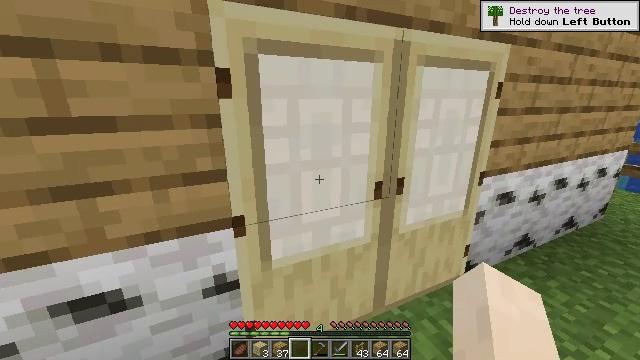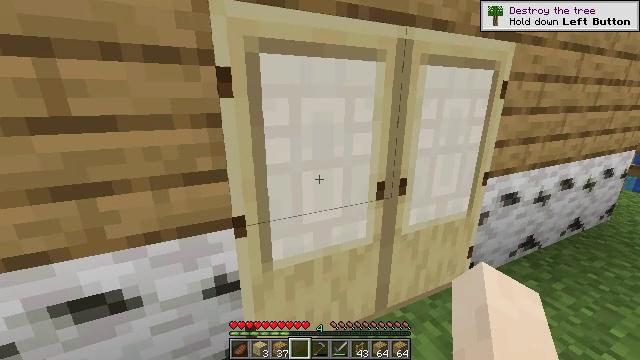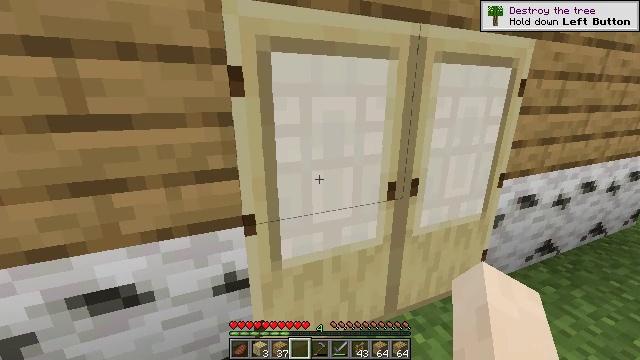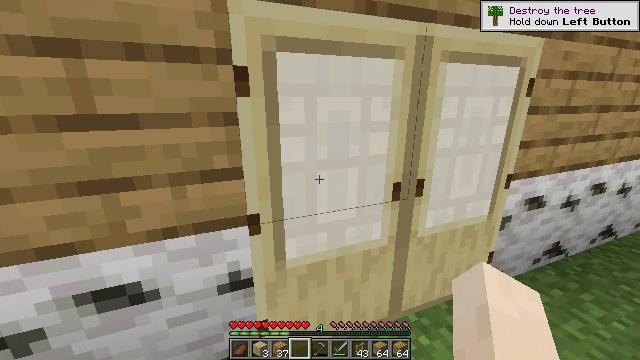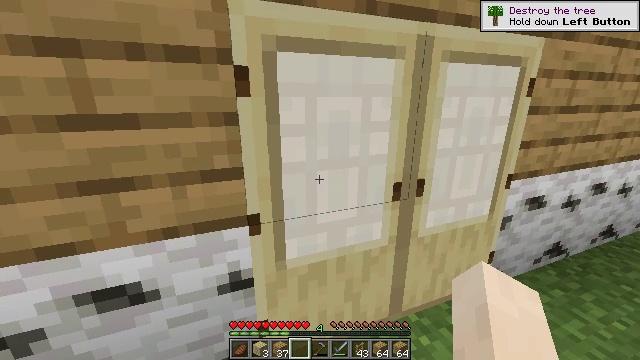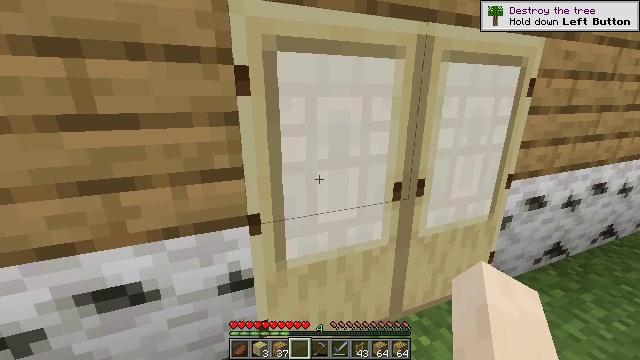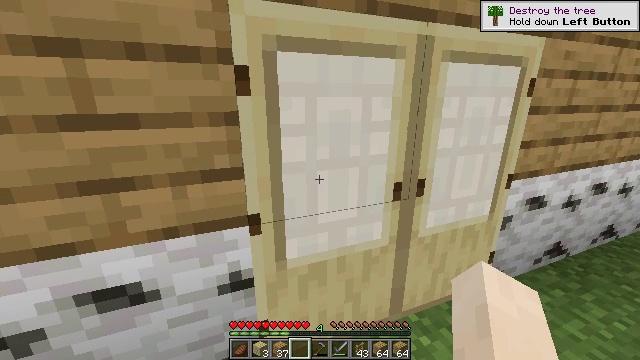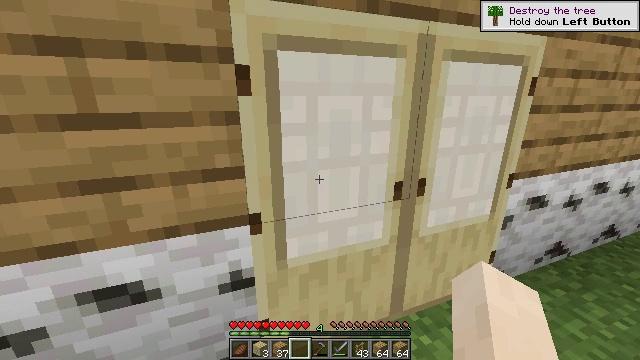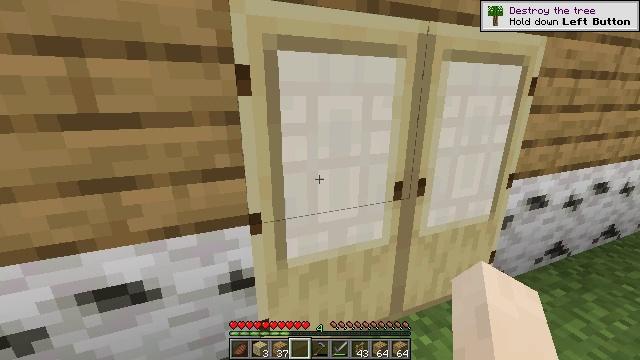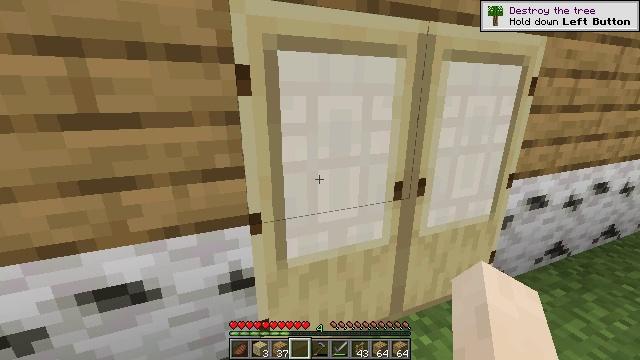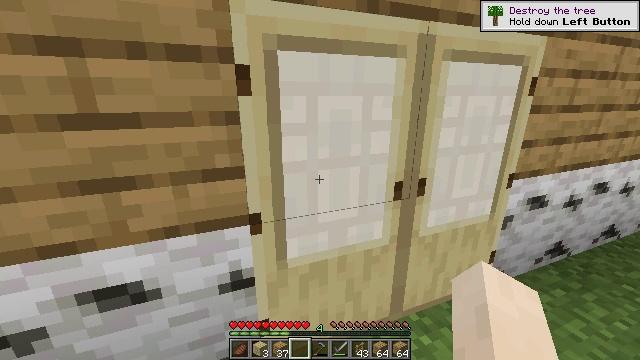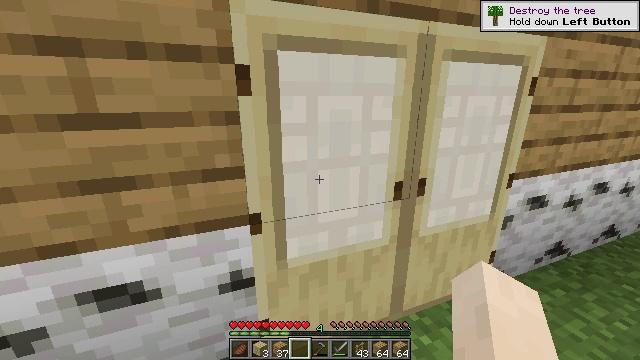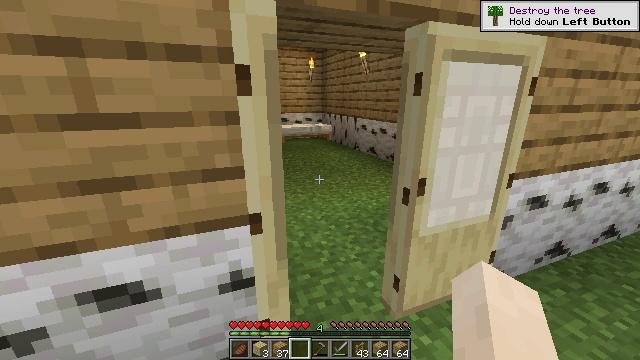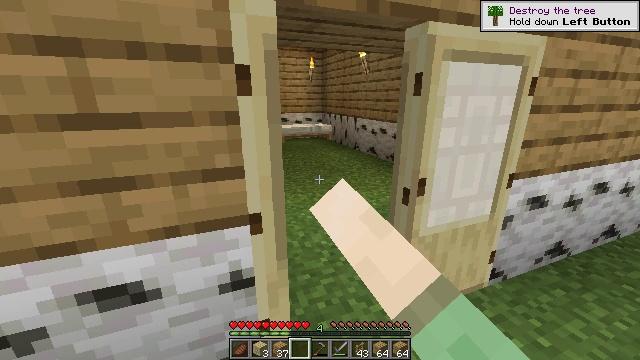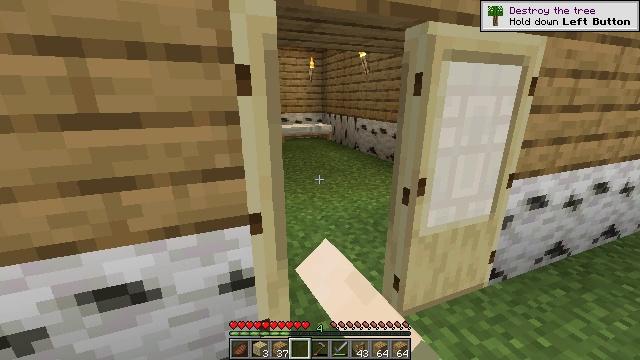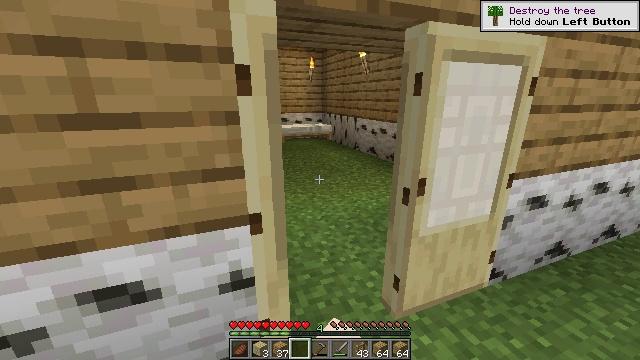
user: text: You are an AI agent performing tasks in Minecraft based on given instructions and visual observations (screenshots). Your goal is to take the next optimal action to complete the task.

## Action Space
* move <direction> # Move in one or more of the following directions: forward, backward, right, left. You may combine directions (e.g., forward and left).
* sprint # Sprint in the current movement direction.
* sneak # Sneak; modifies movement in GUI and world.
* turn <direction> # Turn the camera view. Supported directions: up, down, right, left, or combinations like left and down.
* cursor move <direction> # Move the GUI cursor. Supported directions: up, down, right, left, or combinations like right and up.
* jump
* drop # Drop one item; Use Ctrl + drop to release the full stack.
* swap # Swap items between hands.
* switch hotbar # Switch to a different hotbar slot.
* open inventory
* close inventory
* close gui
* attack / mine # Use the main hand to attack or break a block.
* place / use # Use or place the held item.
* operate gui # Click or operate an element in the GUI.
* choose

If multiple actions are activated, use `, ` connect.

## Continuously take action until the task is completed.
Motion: motion action
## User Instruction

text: Craft multiple oak slabs with planks.
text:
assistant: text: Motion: no_op
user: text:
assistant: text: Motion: turn left
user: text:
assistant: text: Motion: turn left
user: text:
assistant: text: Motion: no_op
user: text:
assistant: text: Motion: no_op
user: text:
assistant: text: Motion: no_op
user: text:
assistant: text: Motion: no_op
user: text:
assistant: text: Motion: no_op
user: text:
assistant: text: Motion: no_op
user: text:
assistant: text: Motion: no_op
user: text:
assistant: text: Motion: no_op
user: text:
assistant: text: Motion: use / place
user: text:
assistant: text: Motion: use / place
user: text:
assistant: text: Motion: use / place
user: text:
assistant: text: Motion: no_op
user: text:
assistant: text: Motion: no_op
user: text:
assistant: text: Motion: no_op
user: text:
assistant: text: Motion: move forward
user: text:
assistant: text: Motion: move forward
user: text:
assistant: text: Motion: move forward
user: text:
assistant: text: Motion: move forward
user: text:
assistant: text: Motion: move forward
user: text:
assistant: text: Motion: move forward
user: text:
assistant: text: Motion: move forward
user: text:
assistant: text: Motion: move forward
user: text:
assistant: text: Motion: move forward
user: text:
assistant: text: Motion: move forward
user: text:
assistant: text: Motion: move forward
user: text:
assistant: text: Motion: move forward
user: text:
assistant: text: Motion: move forward, turn right